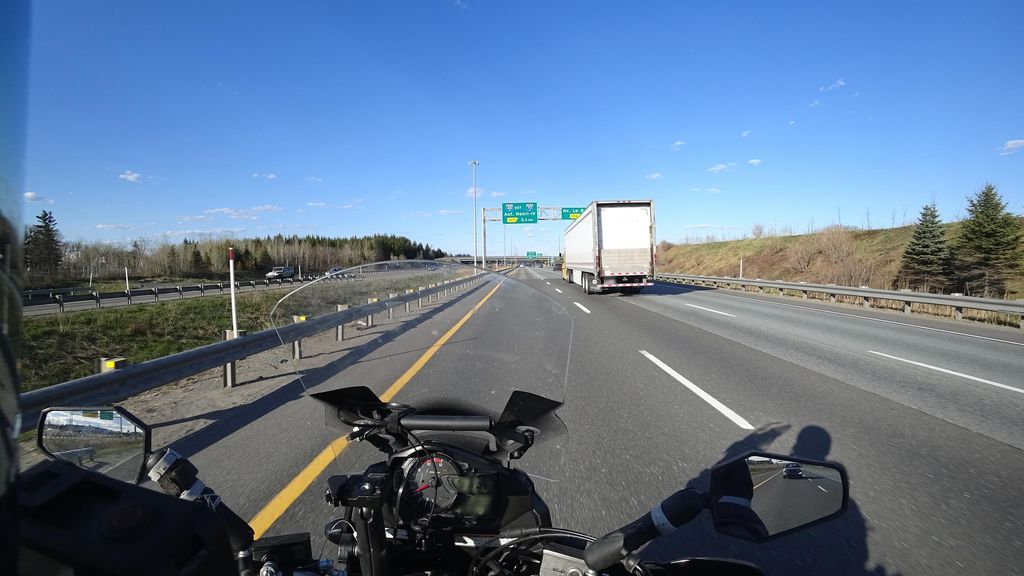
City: quebec_city